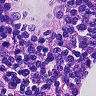
Metastatic tissue present: no